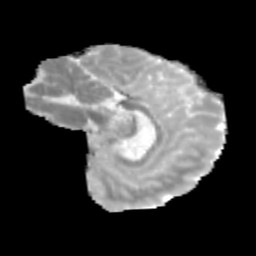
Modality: MD
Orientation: sagittal
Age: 10
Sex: male
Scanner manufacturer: siemens
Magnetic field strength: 3 T
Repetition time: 3.8 s
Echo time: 0.07 s